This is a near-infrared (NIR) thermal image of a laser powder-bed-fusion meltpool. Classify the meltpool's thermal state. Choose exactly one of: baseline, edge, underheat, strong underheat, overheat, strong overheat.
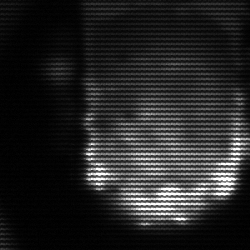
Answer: baseline